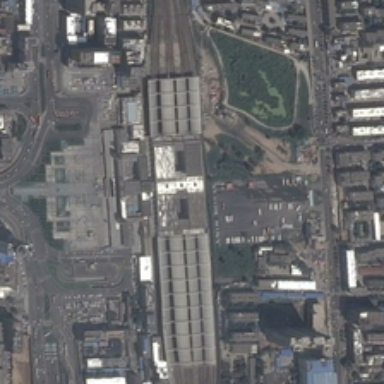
The railway station is surrounded by a dense residential area .